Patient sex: F
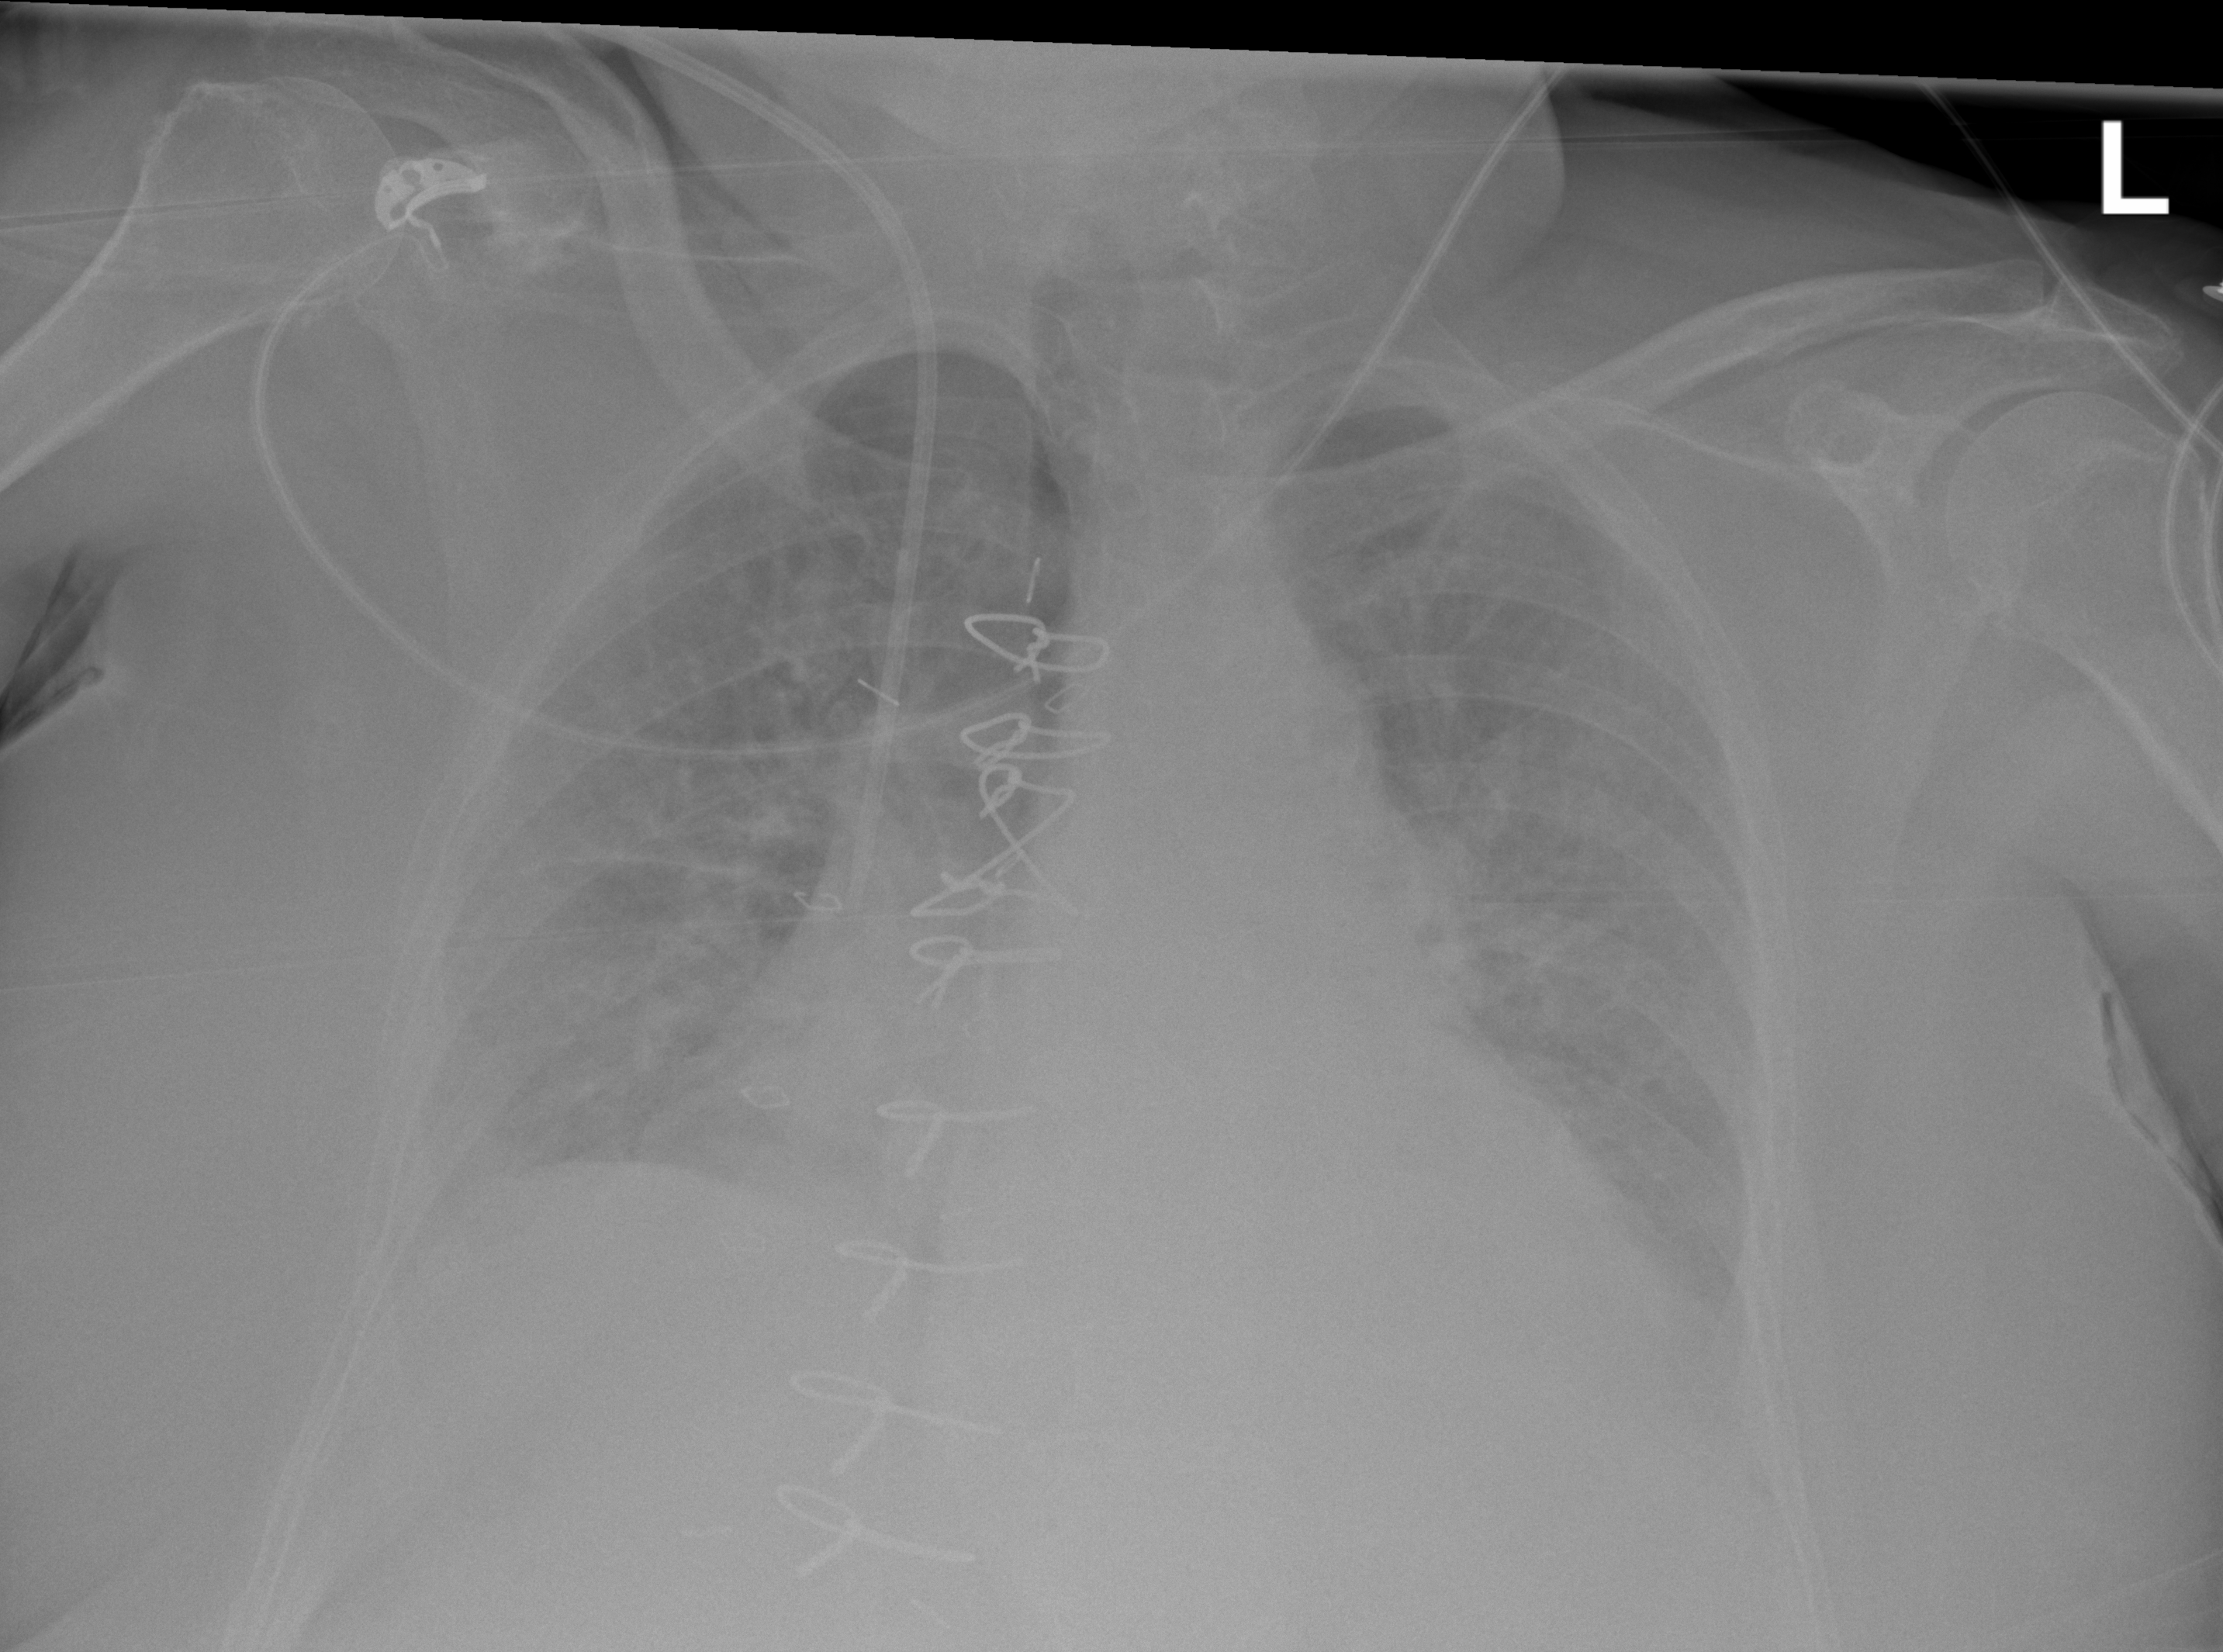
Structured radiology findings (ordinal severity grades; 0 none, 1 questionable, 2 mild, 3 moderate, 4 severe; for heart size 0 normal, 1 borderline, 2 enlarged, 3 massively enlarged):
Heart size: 2
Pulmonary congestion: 3
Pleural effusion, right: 2
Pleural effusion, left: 2
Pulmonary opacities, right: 3
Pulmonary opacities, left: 3
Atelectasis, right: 2
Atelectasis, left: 2